Field crop: maize
Growth stage: 2
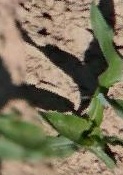
Species: maize